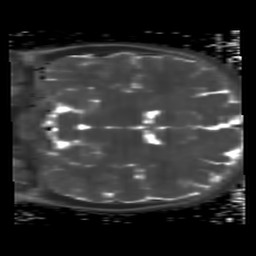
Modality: T2map
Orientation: coronal
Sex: male
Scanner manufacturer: siemens
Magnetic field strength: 3 T
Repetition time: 4 s